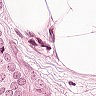
Metastatic tissue present: yes